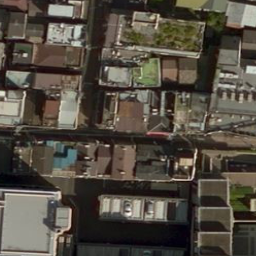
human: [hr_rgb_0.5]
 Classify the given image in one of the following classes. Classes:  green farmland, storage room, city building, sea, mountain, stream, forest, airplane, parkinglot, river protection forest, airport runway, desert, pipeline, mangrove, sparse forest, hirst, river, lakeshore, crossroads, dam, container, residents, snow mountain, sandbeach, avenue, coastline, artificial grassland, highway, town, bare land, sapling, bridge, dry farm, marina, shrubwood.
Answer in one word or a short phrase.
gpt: city building